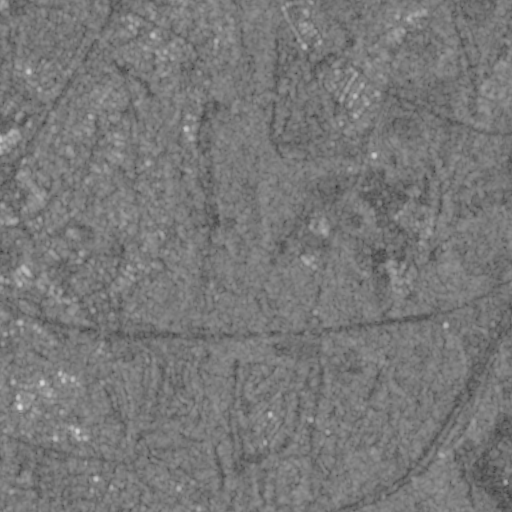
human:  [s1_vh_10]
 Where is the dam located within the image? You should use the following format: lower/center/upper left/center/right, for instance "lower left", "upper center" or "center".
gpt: The dam is located in the lower right of the image.
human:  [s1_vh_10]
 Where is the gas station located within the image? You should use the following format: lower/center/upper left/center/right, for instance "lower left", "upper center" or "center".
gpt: The gas station is located in the center left of the image.
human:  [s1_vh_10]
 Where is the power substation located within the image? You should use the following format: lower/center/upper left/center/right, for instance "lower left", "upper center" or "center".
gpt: The power substation is located in the upper right of the image.
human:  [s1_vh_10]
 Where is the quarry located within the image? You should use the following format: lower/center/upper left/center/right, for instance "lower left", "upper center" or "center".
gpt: The quarry is located in the upper right of the image.
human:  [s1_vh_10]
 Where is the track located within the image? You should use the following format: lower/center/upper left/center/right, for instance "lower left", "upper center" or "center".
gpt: The track is located in the center of the image.
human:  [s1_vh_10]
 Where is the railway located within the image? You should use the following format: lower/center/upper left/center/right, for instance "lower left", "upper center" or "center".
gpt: The railway is located in the right of the image.
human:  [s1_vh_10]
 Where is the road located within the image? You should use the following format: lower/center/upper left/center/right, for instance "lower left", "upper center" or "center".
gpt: There is no road in the image.

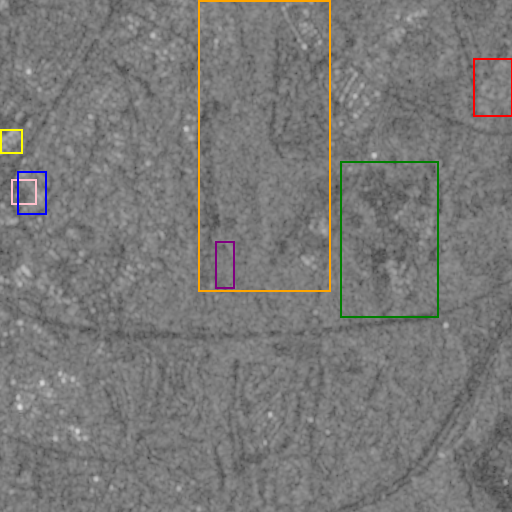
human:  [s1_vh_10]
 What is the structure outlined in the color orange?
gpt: The structure outlined in orange is a park.
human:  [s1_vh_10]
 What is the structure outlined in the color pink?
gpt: The structure outlined in pink is a parking lot.
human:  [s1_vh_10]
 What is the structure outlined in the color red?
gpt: The structure outlined in red is a power substation.
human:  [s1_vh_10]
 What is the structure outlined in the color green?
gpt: The structure outlined in green is a quarry.
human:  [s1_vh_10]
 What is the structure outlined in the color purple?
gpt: The structure outlined in purple is a track.
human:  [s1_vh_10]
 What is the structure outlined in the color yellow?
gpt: The structure outlined in yellow is a building.
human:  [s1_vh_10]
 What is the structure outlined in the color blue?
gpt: The structure outlined in blue is a building.
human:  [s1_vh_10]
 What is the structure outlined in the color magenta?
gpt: There is no magenta outline.